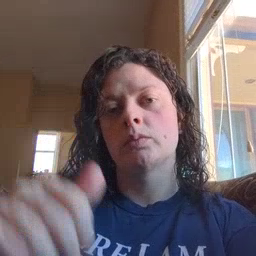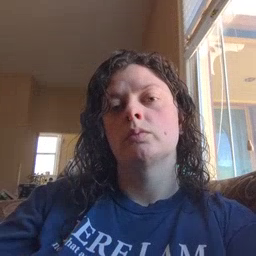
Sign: cow